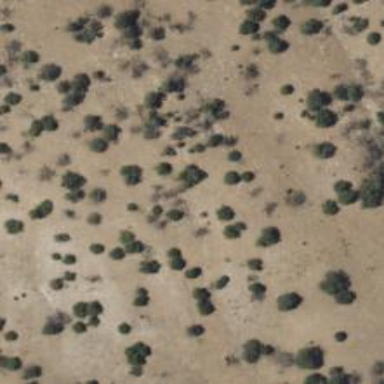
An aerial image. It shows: Patch of scrub vegetation.